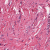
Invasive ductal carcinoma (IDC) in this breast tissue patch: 1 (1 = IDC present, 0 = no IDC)